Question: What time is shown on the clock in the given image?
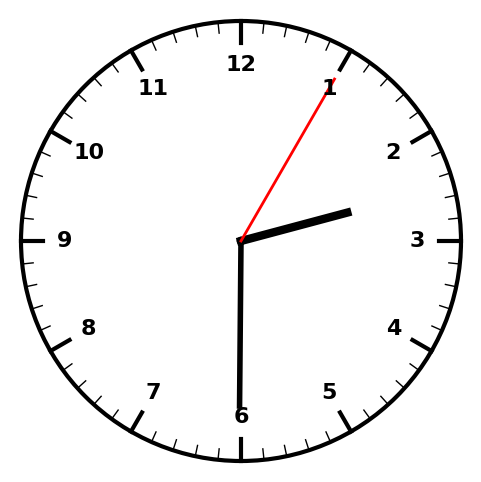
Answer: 02:30:05